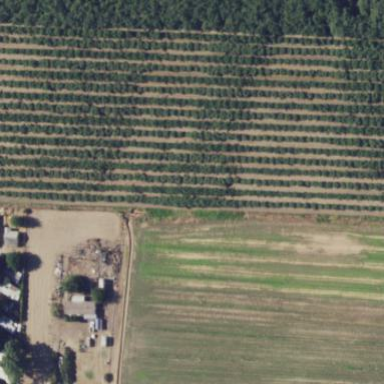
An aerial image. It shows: Vineyard.